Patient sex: M
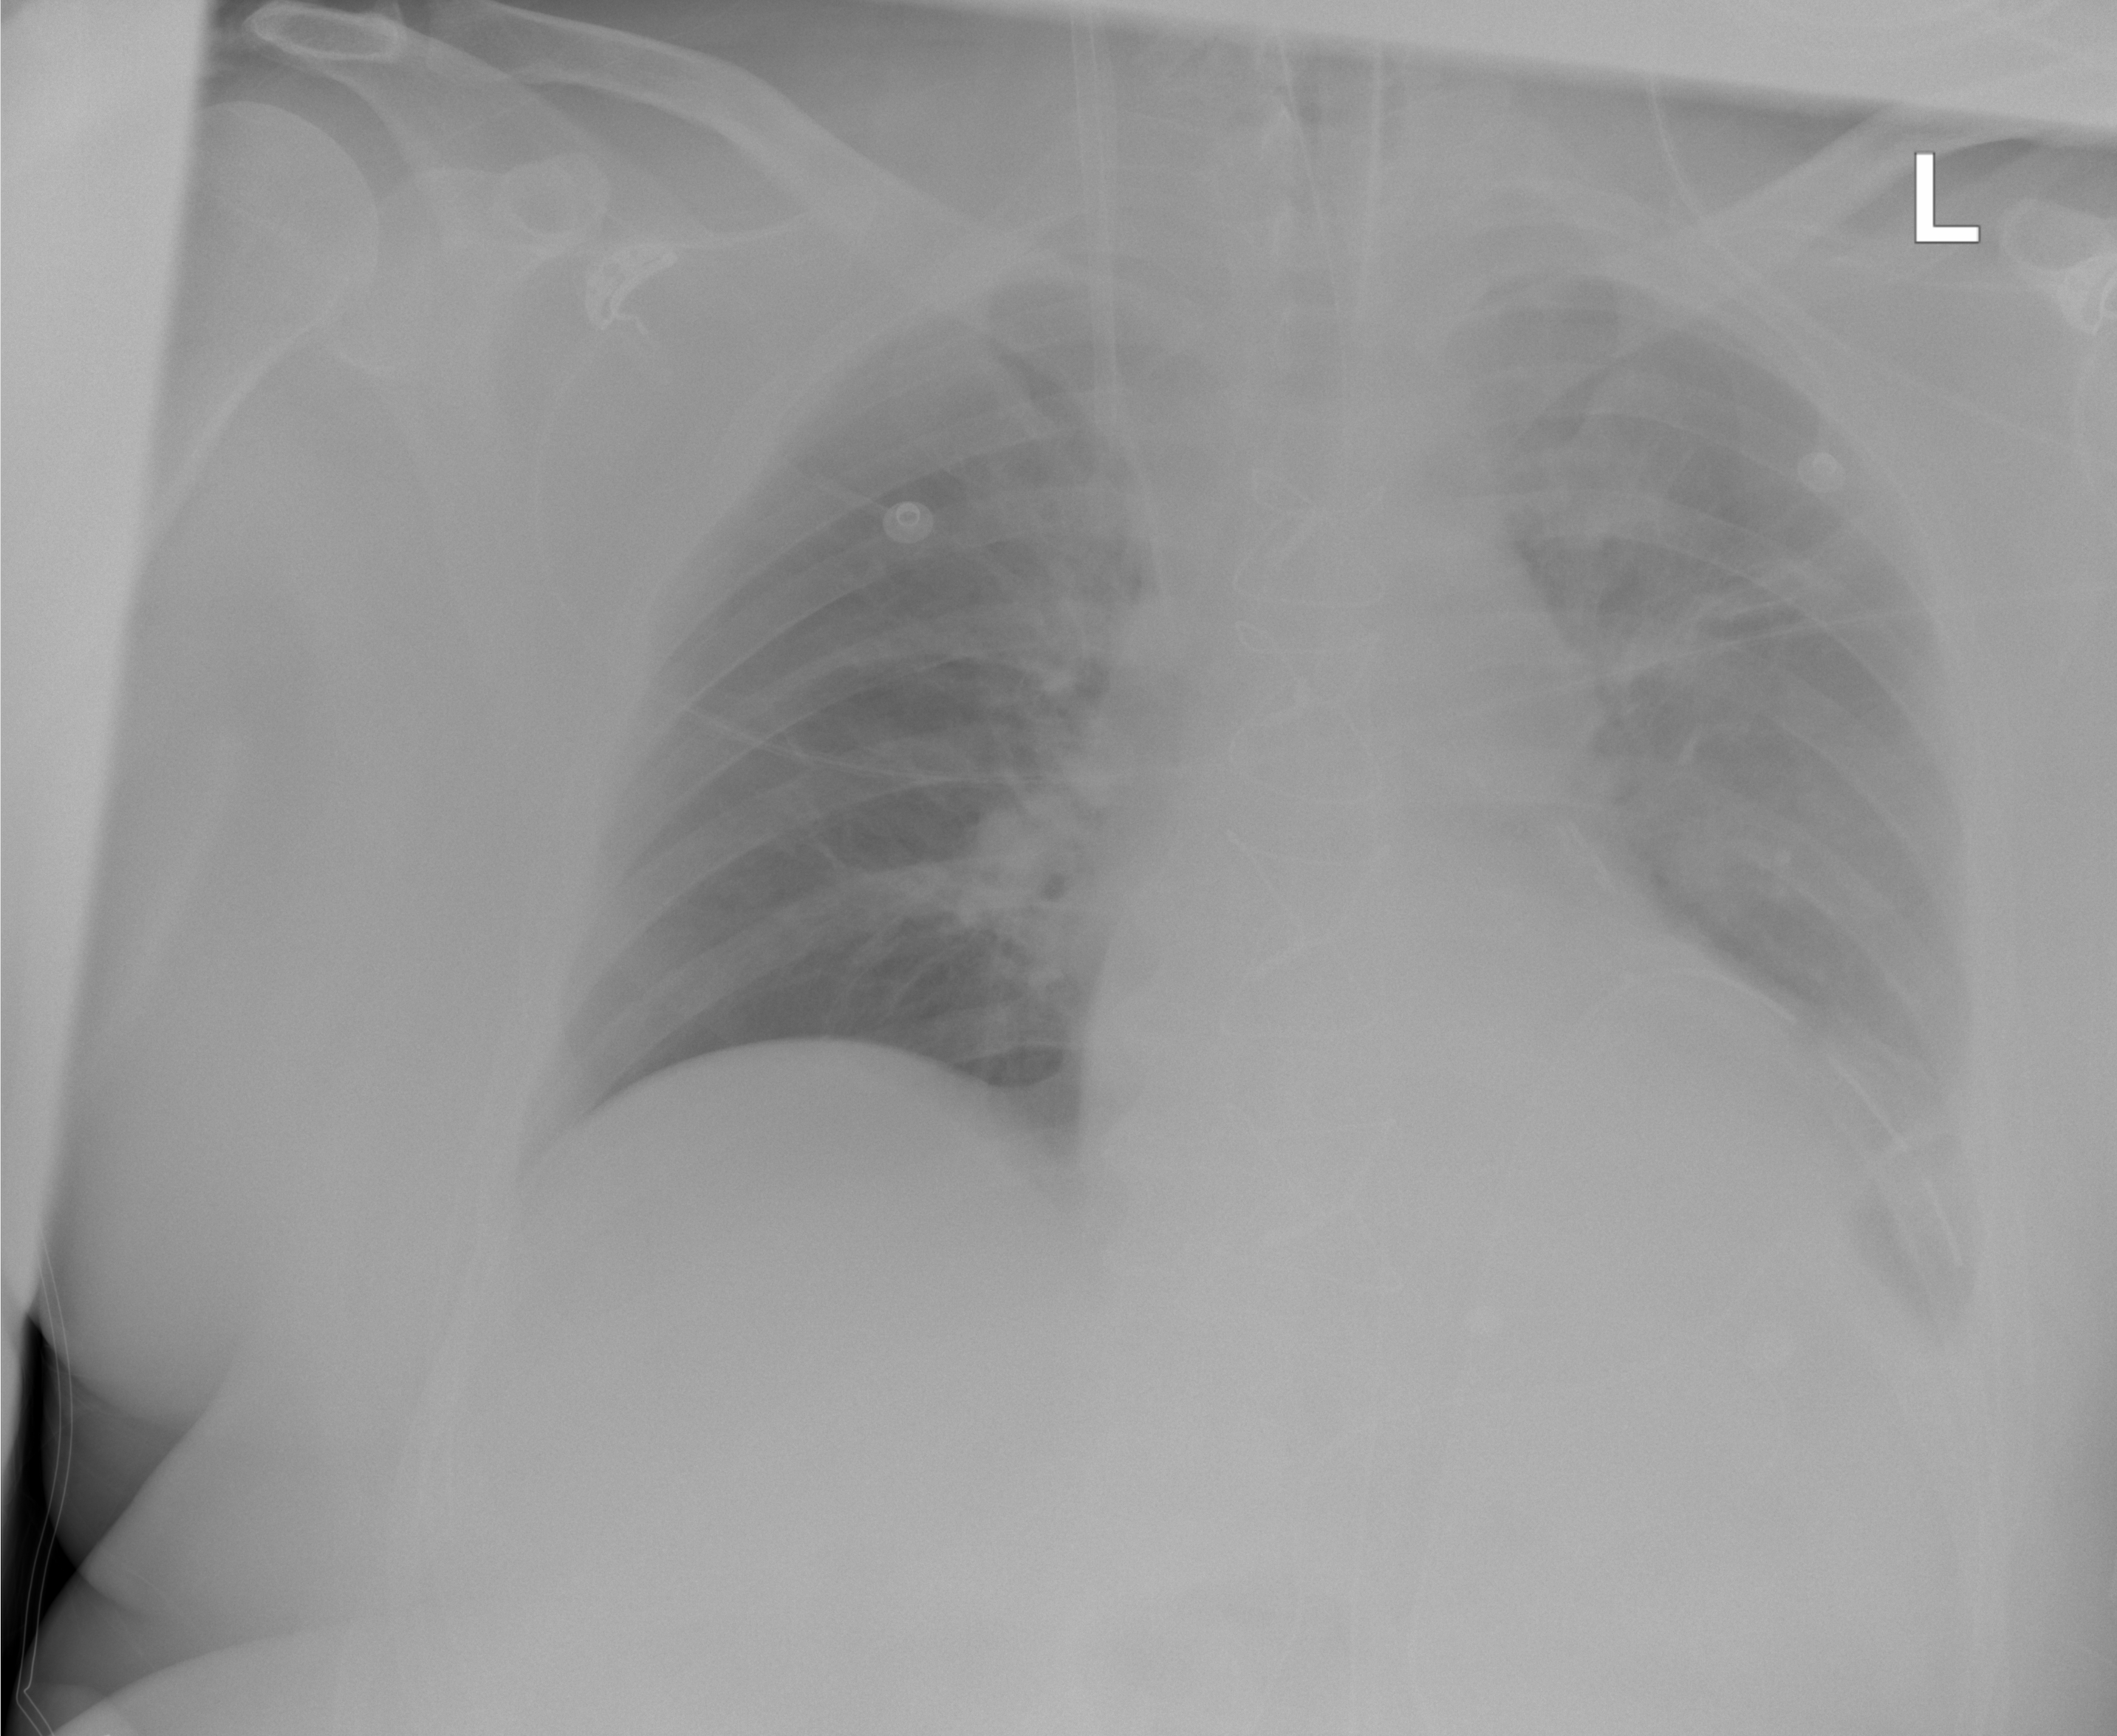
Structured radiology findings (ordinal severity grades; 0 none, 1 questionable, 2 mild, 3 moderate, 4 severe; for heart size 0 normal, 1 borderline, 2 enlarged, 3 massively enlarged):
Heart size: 0
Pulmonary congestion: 0
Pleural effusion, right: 0
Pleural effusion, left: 2
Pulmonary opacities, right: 0
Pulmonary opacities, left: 0
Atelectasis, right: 0
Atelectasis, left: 2